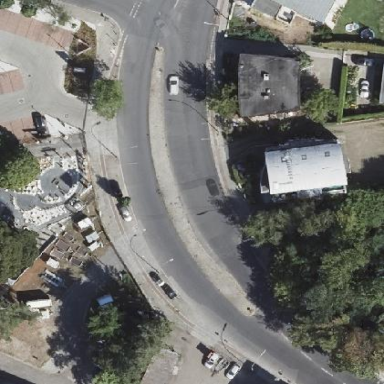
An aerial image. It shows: Traffic calming island with regular kerb made of sett surface.